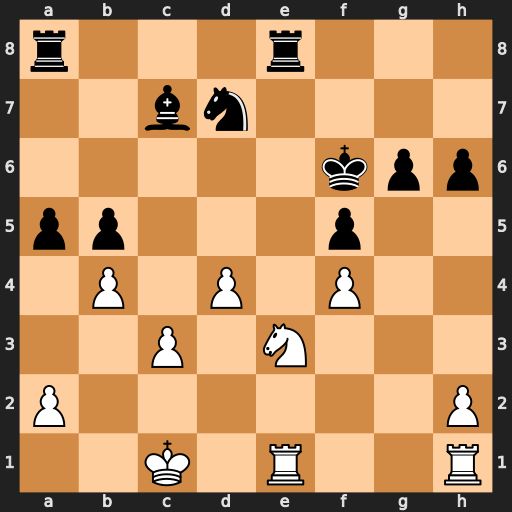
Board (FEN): r3r3/2bn4/5kpp/pp3p2/1P1P1P2/2P1N3/P6P/2K1R2R
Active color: w
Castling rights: -
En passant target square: -
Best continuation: Nd5+ Kf7 Nxc7 Rxe1+ Rxe1